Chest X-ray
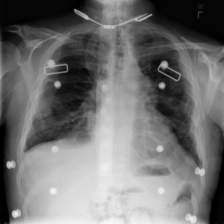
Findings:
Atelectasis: negative
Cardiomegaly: negative
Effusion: positive
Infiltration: negative
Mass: negative
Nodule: negative
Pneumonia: negative
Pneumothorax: negative
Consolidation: negative
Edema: negative
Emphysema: negative
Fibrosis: negative
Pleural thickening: negative
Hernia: negative